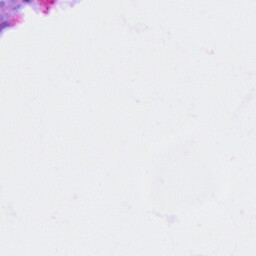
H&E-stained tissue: Ovarian